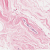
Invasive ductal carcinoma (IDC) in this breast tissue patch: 0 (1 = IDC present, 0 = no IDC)